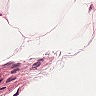
Metastatic tissue present: no